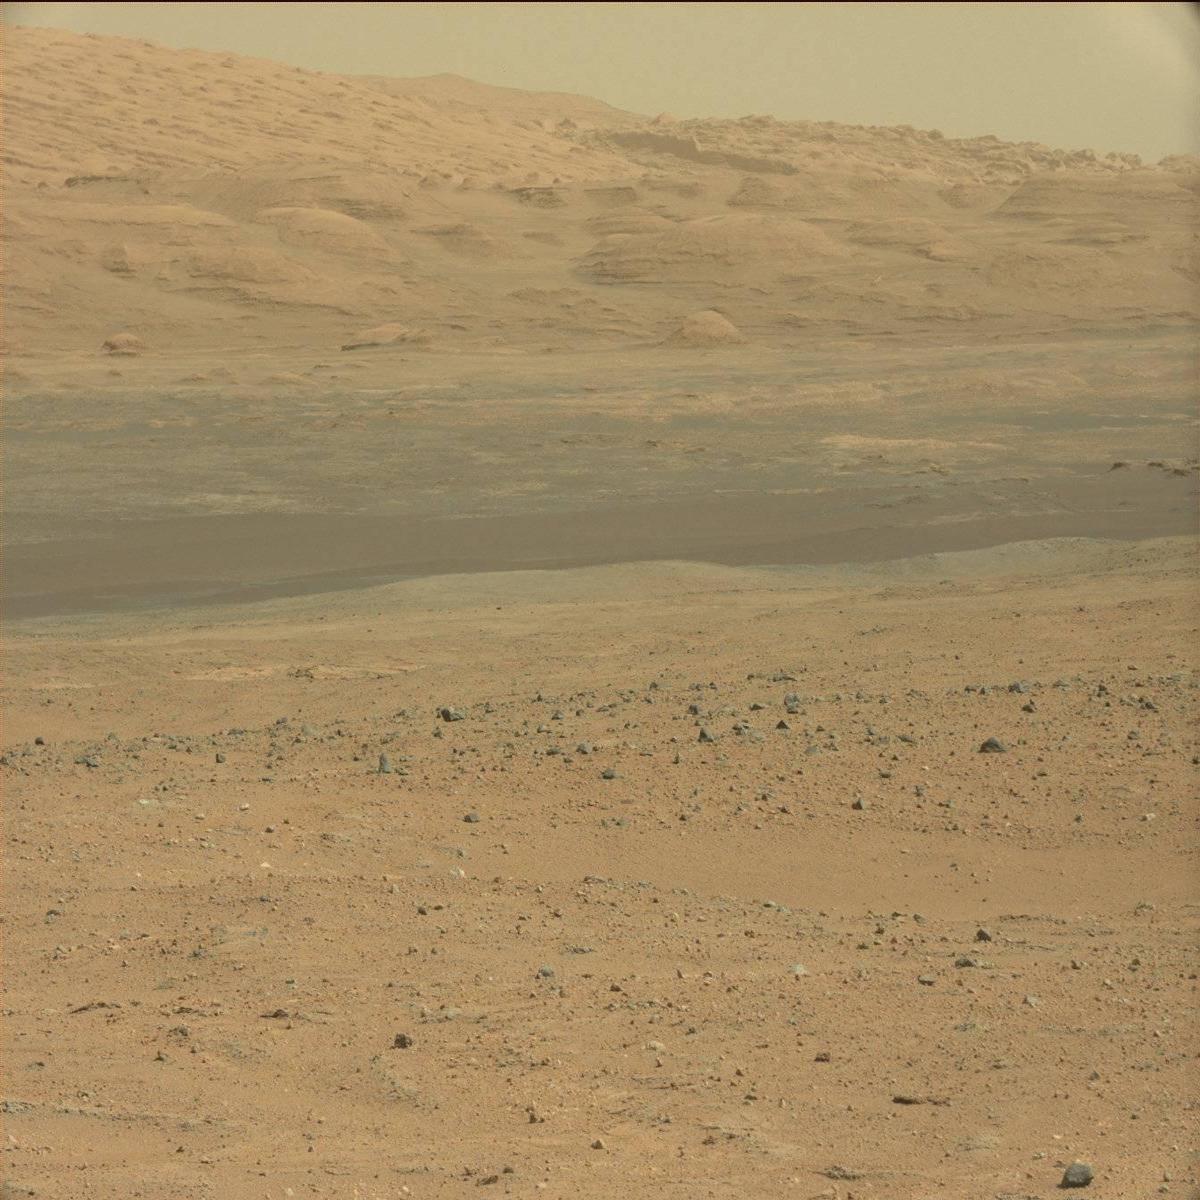
Terrain classes present: Bedrock, Ridge, Rock, Sand / Soil, Sky